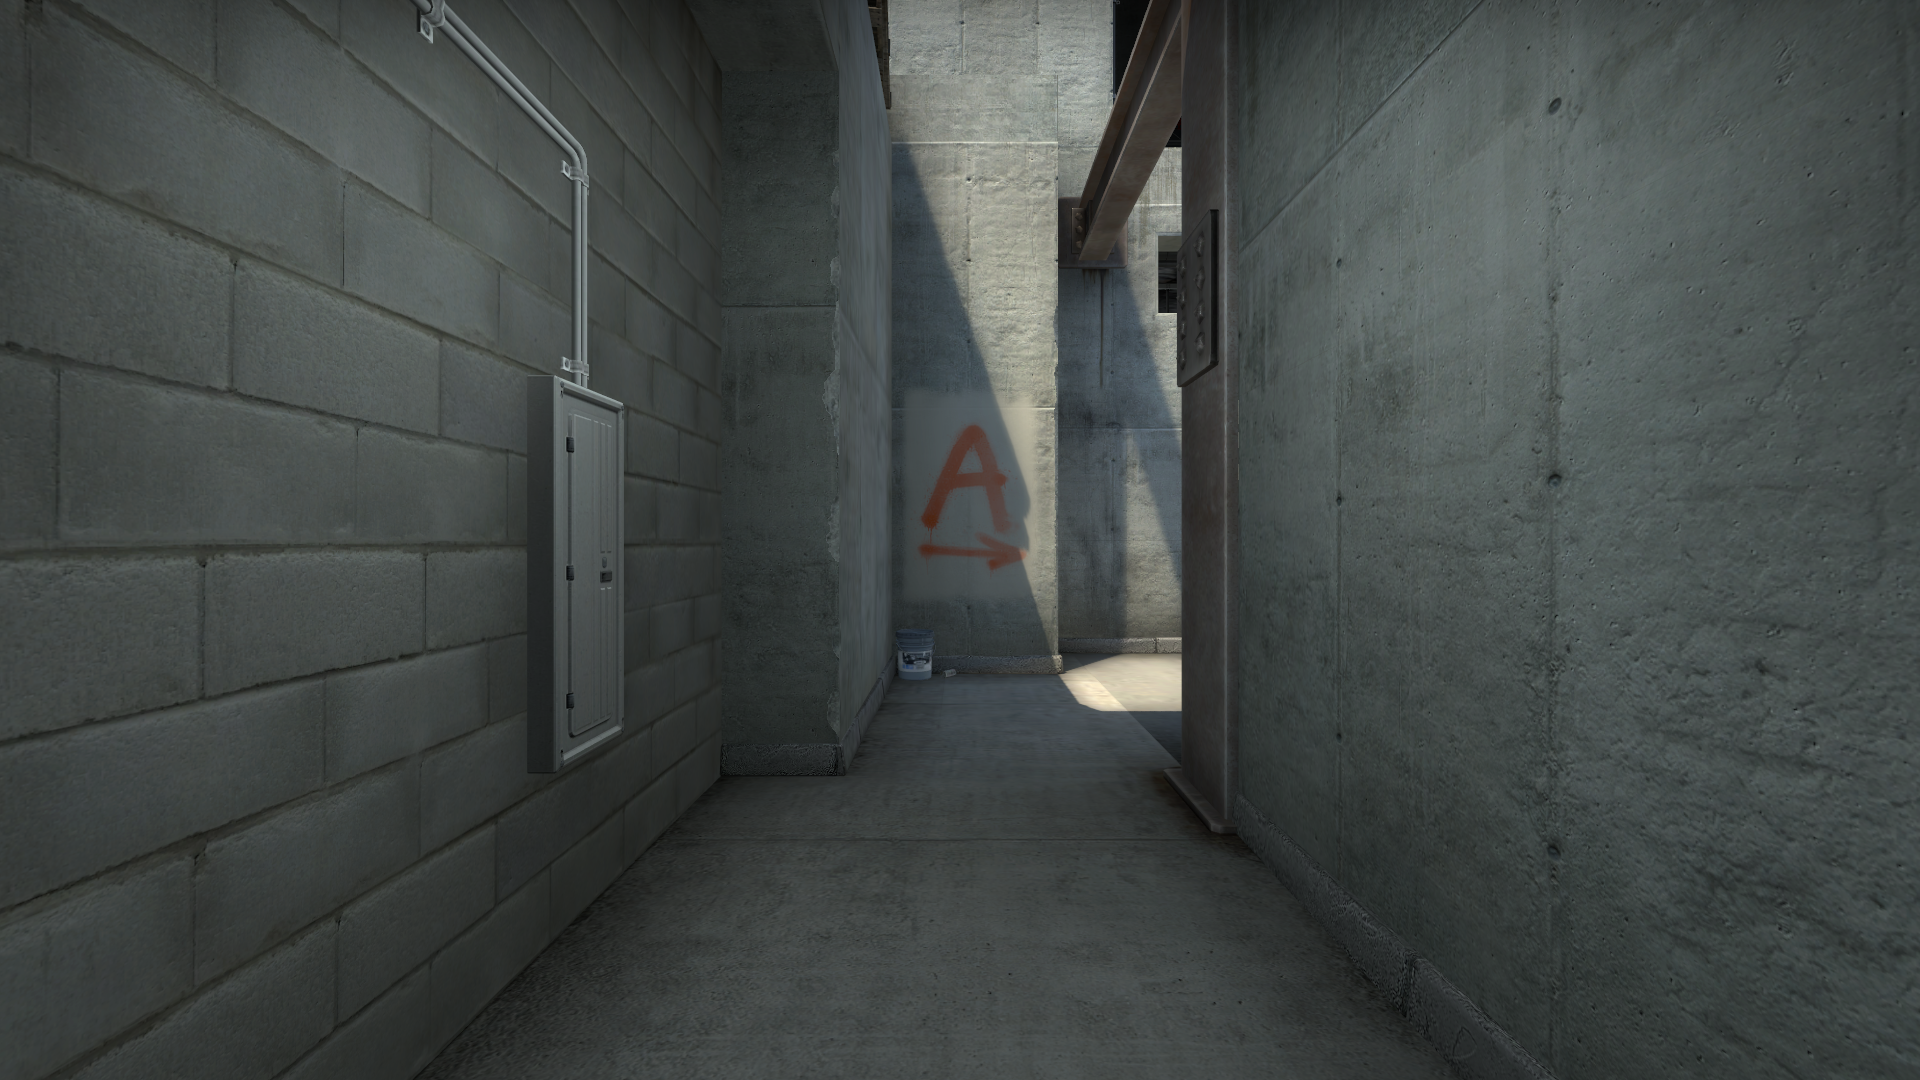
Map: de_vertigo